Question: Don't know why but I am having this issue when using with storyboard and autolayout.
Below is the screen shot of simulator...gray is the tableview background to understand the table frame, but my cell is not placed at the top side of table, causing some top space.
I don't want it.
It works well with ios6.
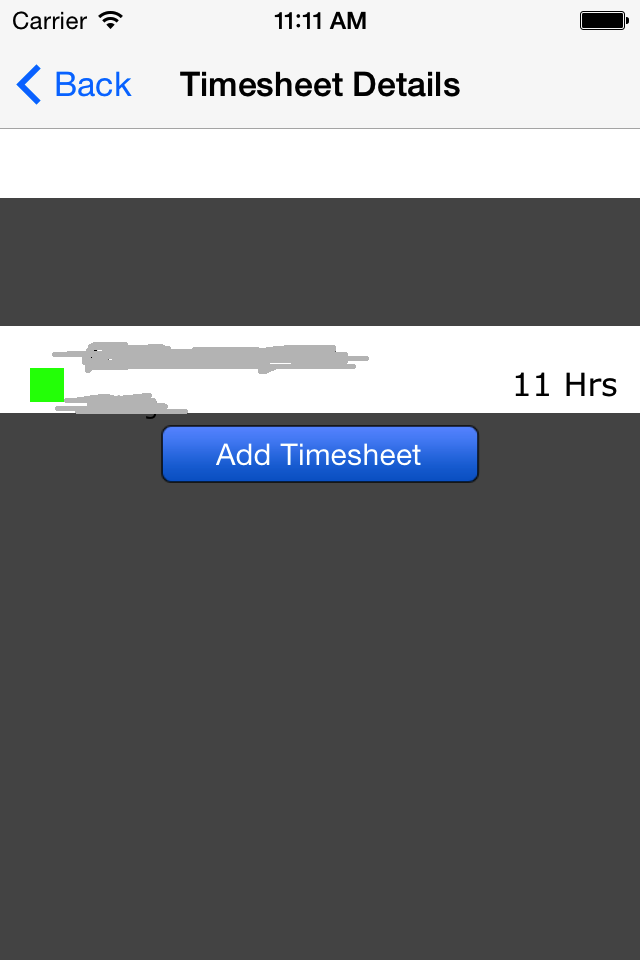
Answer: Place this code :
'''
self.edgesForExtendedLayout = UIRectEdgeNone;
'''
If not works than use this :
'''
self.tableView.contentInset = UIEdgeInsetsMake(-35, 0, 0, 0);
'''